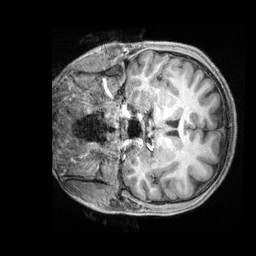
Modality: T1w
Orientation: coronal
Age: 20
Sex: male
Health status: healthy
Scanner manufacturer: siemens
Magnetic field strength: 3 T
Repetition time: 2.4 s
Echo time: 0.00228 s